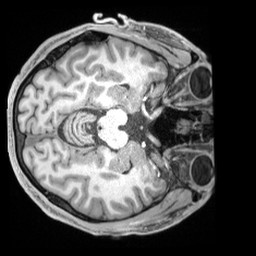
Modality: T1w
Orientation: axial
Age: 25
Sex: male
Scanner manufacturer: siemens
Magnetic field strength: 3 T
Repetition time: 2.4 s
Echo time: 0.00226 s